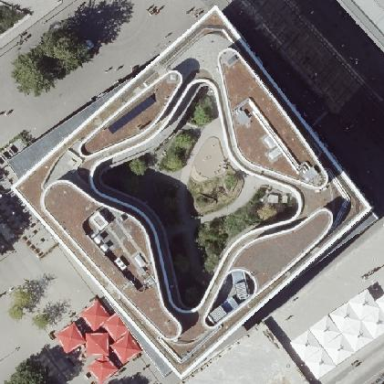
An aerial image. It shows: Commercial building with flat roof. The outline of the building parts is twisted against each other.